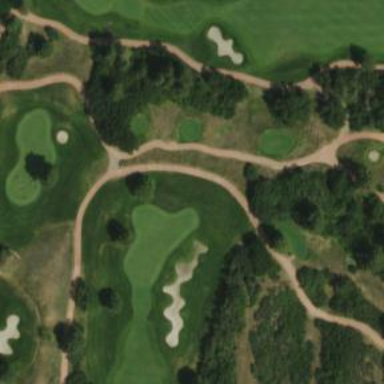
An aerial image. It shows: Path designated for golf carts.